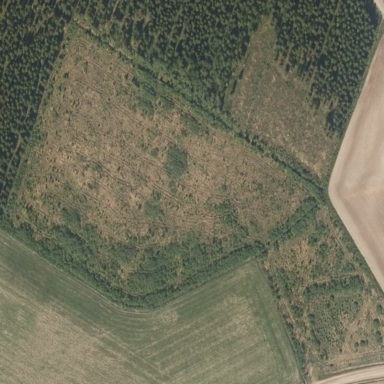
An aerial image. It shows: Clearcut area with scrub vegetation.